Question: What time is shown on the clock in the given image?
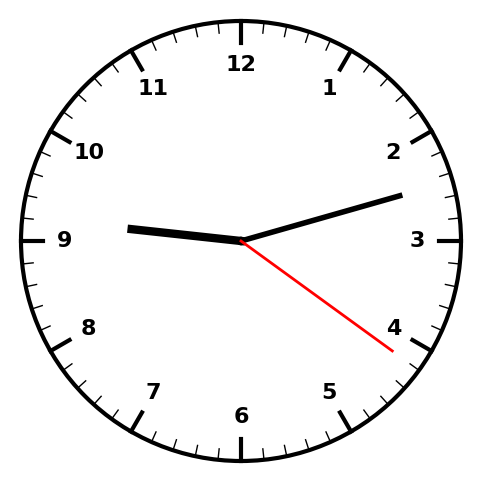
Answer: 09:12:21